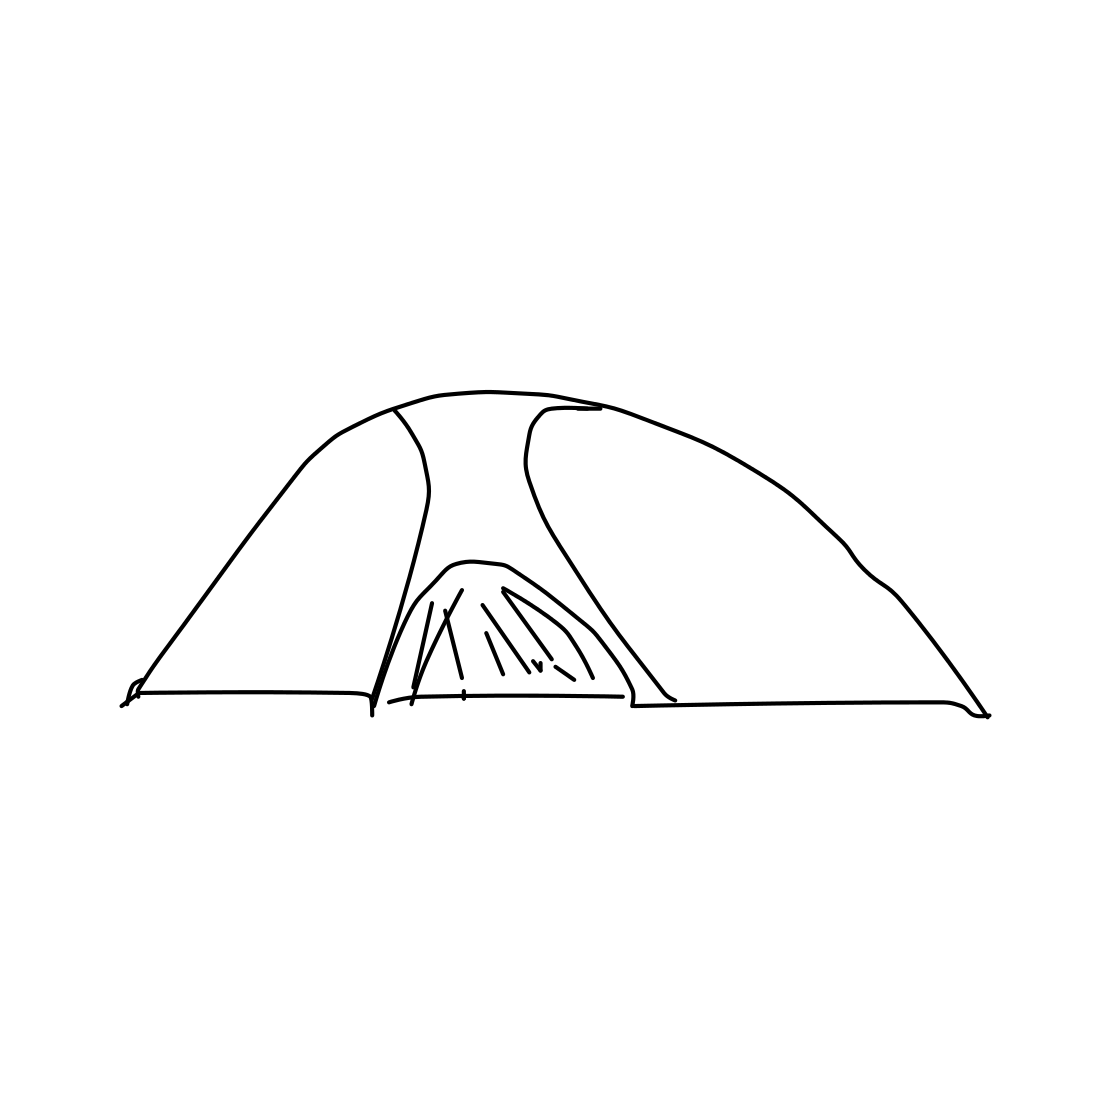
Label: tent